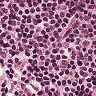
Metastatic tissue present: no